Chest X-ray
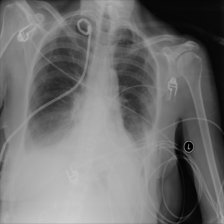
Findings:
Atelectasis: positive
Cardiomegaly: negative
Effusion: positive
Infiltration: positive
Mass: negative
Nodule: negative
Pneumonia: negative
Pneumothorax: negative
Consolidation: negative
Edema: negative
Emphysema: negative
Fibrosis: negative
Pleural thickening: negative
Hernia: negative